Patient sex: F
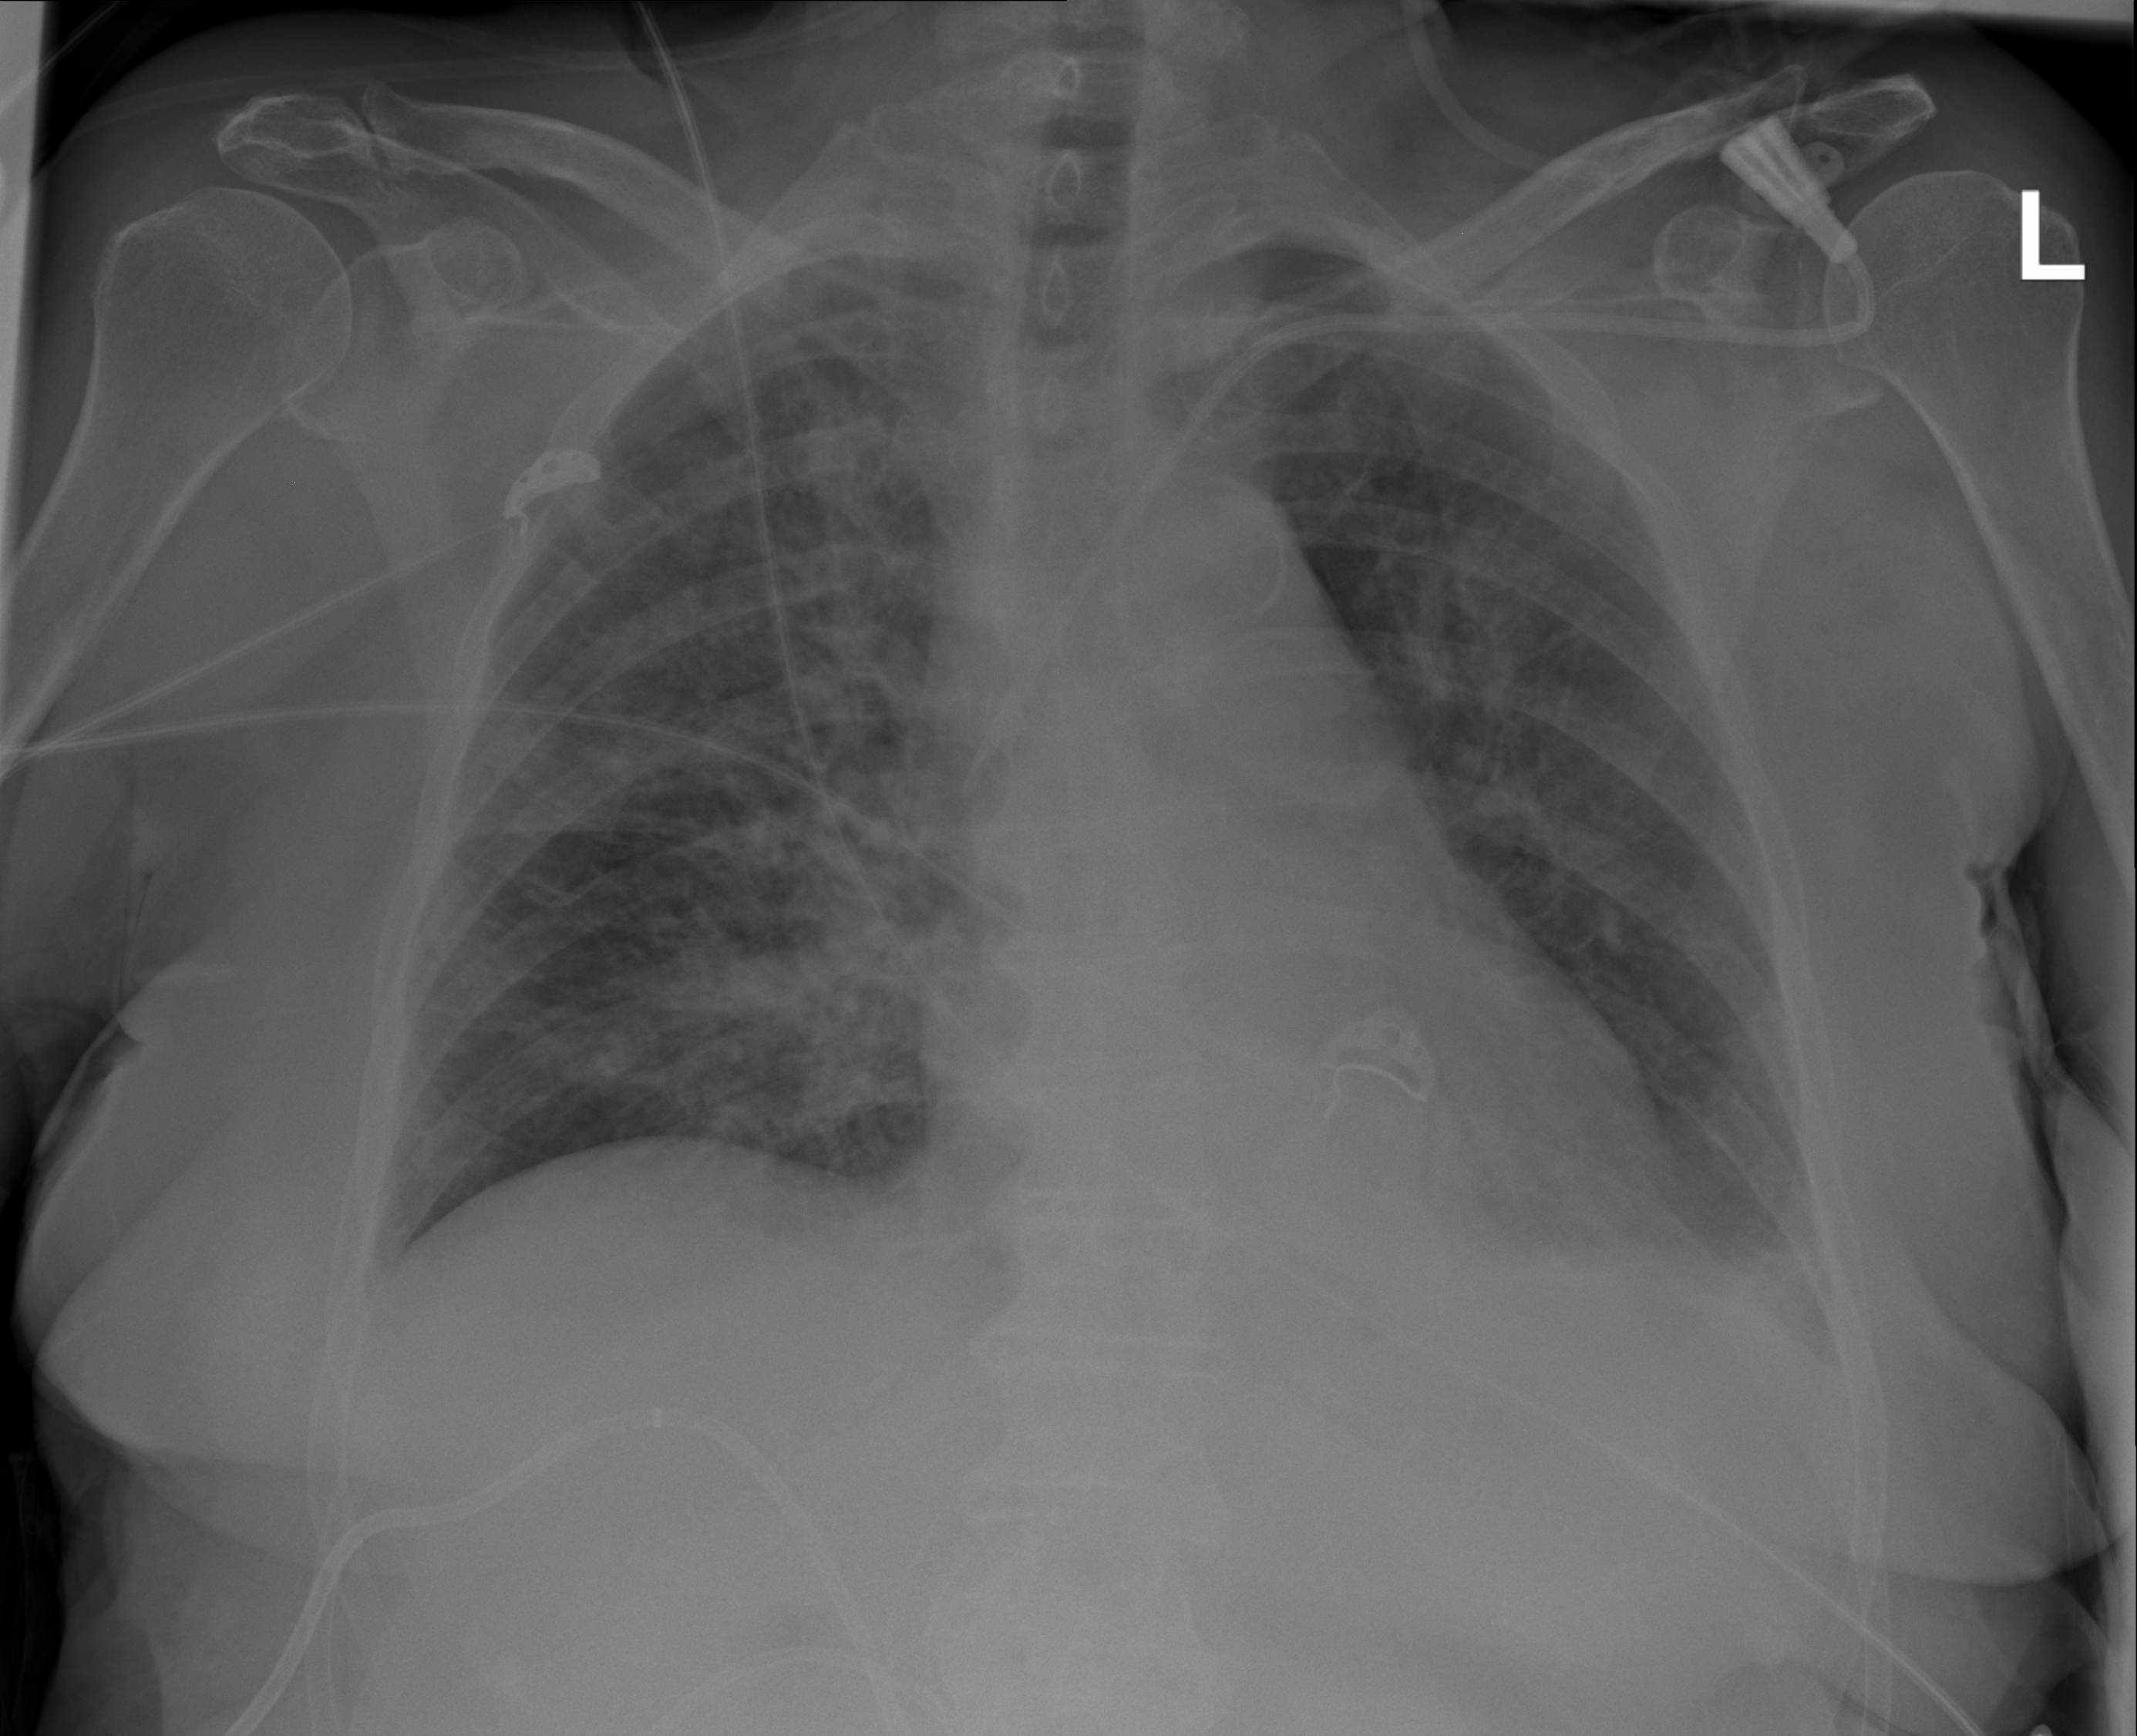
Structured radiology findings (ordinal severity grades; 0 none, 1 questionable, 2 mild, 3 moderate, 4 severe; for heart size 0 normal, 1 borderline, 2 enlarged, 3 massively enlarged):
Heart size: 1
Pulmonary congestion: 1
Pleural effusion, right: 1
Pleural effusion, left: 2
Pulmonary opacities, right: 3
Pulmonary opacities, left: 2
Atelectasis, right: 2
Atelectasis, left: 2